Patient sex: F
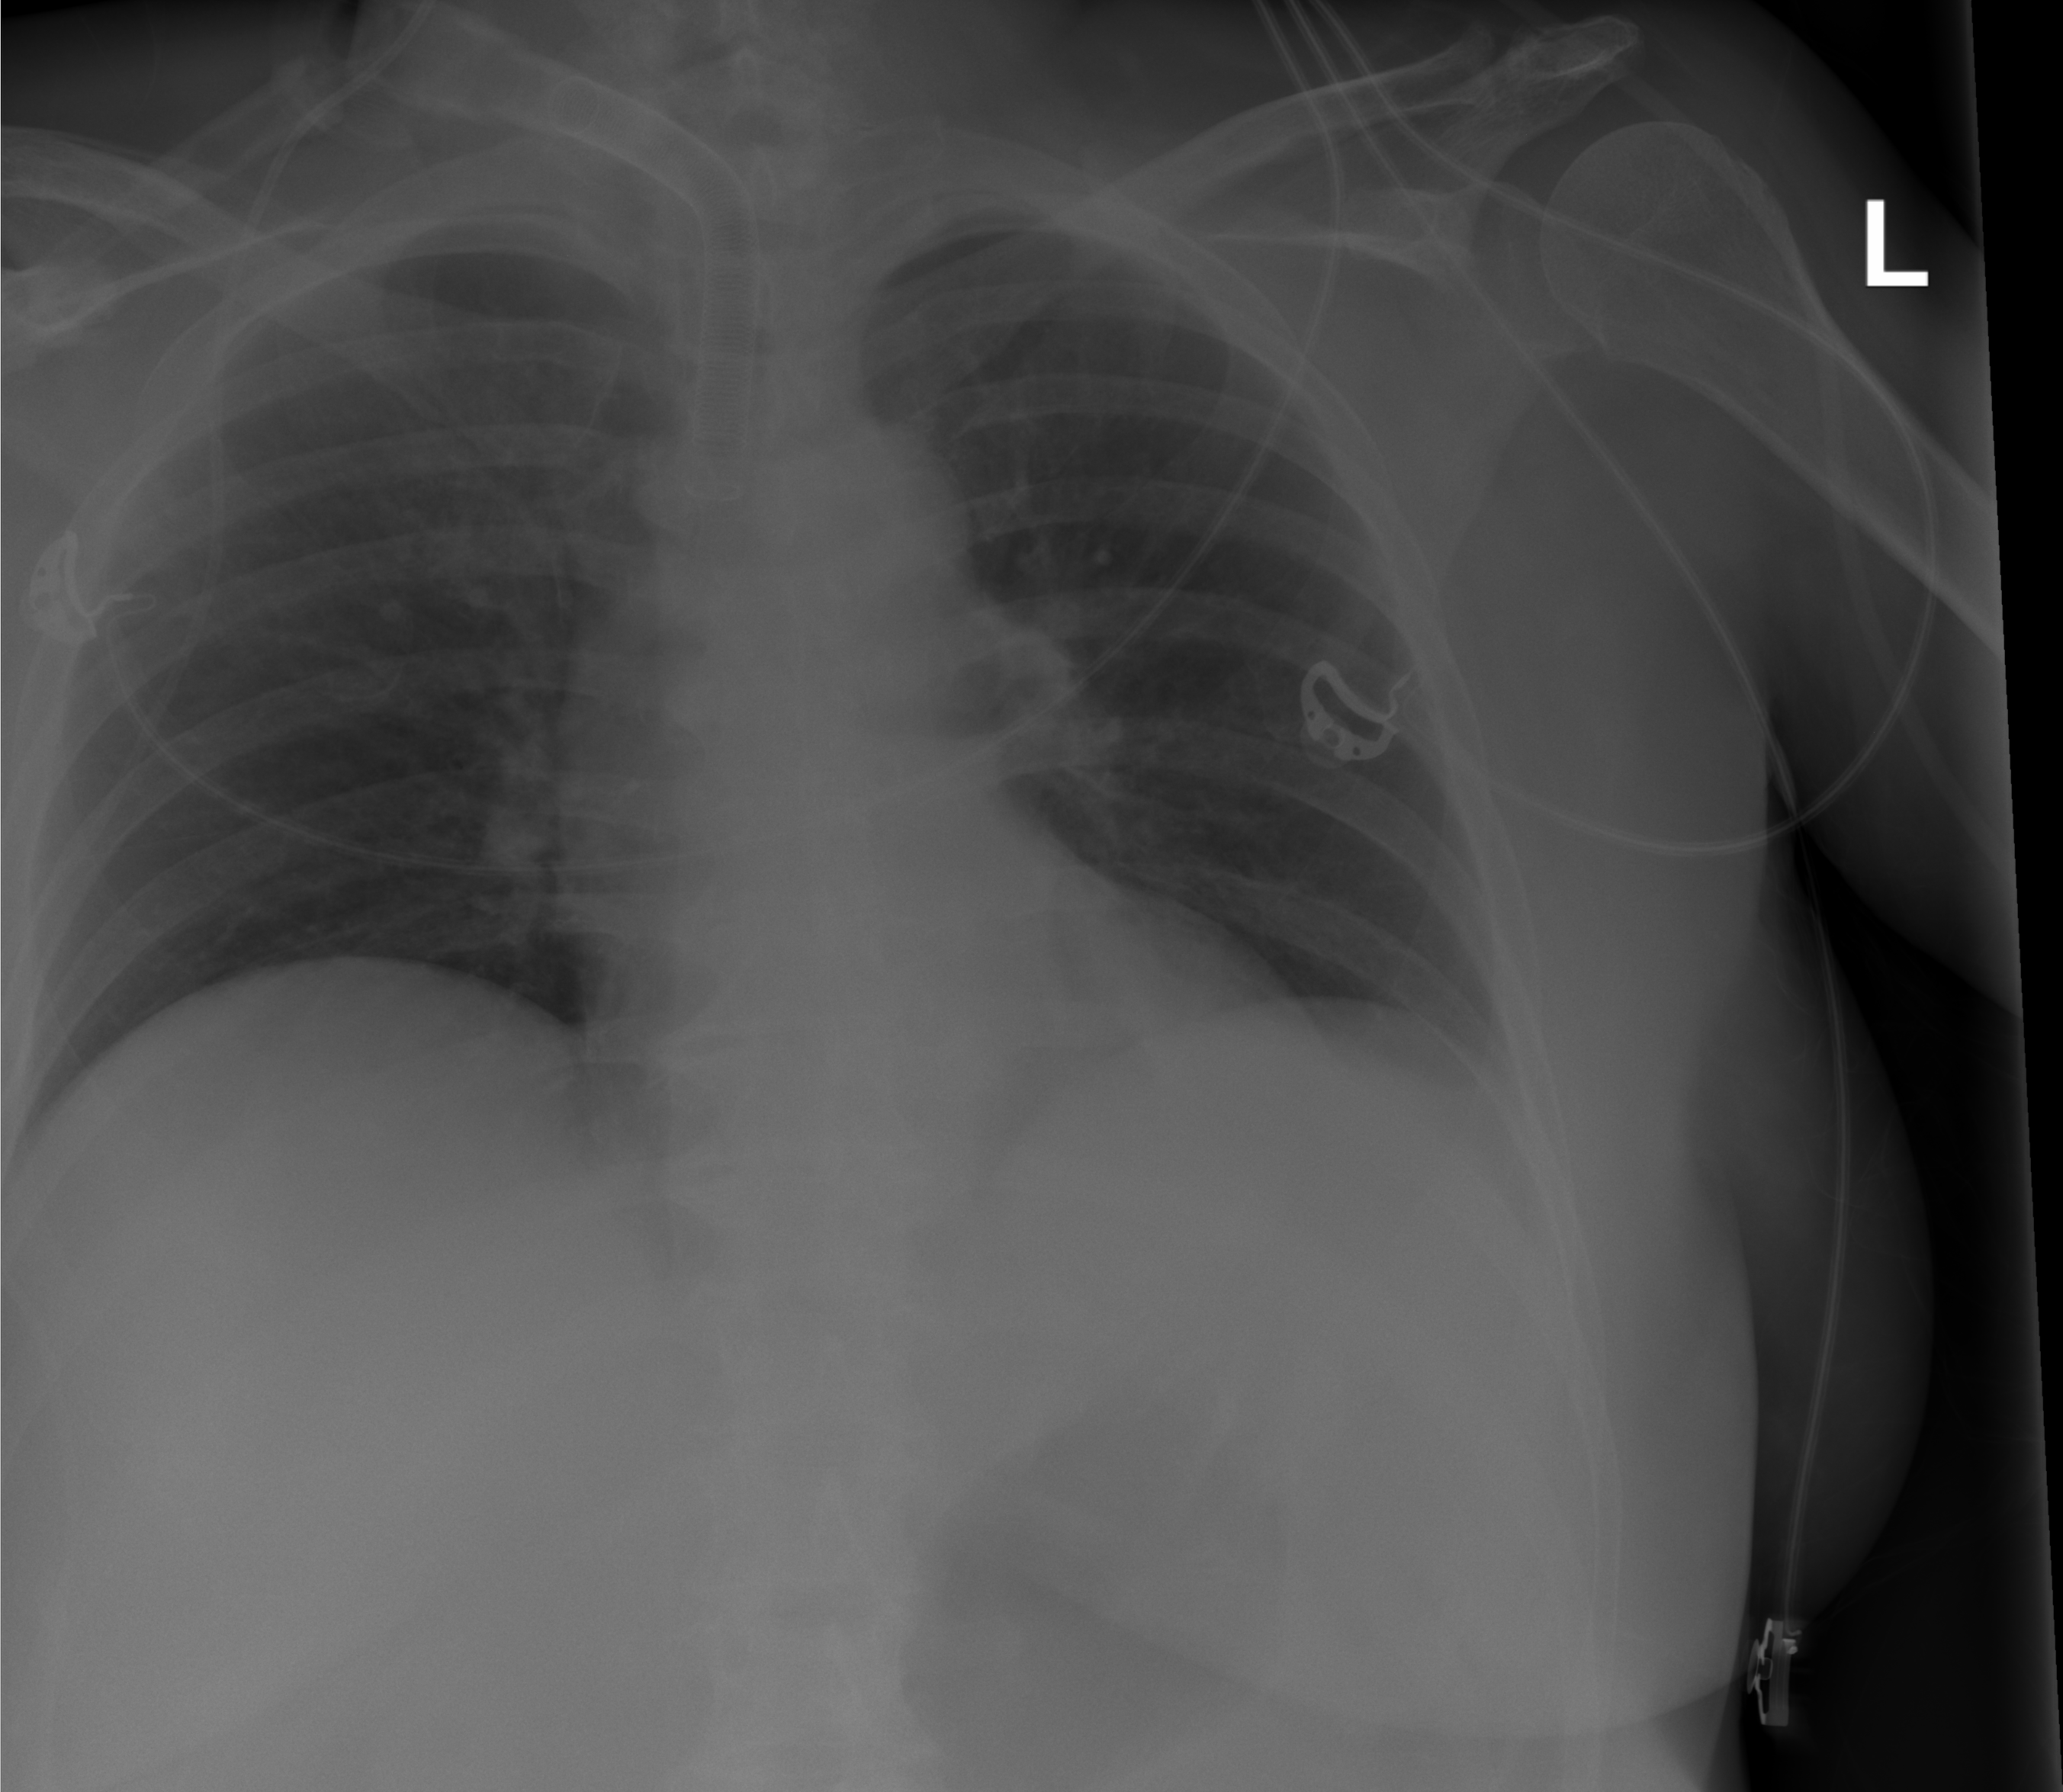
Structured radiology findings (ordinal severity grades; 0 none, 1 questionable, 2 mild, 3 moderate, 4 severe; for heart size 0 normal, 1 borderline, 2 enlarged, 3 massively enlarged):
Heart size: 0
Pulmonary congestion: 0
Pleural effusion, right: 0
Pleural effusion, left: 2
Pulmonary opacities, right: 0
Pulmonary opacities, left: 0
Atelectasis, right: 0
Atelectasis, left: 0